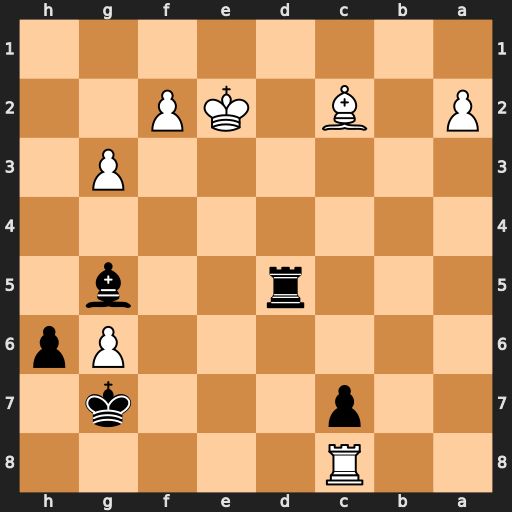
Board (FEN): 2R5/2p3k1/6Pp/3r2b1/8/6P1/P1B1KP2/8
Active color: b
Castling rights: -
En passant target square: -
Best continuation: Rd2+ Kf3 Rxc2